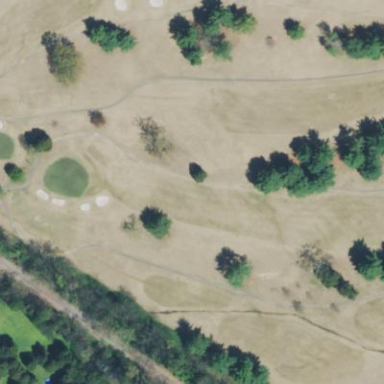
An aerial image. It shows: Golf fairway surrounded by grass.